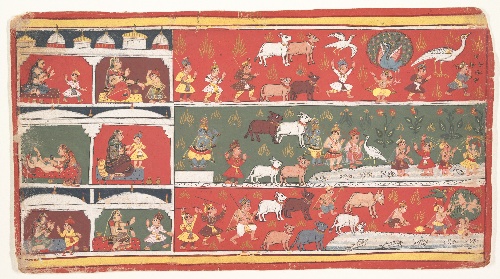
Date: ca. 1700
Object type: Folio
Classification: Paintings
Medium: Ink and opaque watercolor on paper
Culture: India (Madhya Pradesh, Malwa)
Dimensions: 7 5/8 x 14 in. (19.4 x 35.6 cm)
Department: Asian Art
Credit line: Gift of Mr. and Mrs. Uzi Zucker, 1978
Accession year: 1978
Repository: Metropolitan Museum of Art, New York, NY
Tags: Men|Women|Cows|Cranes|Demons